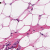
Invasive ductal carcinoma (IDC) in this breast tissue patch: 0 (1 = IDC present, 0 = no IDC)